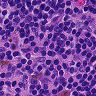
Metastatic tissue present: no